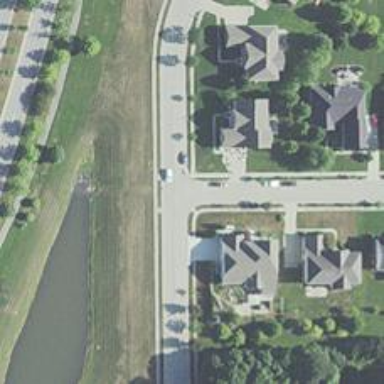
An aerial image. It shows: Residential road with separate asphalt sidewalk.